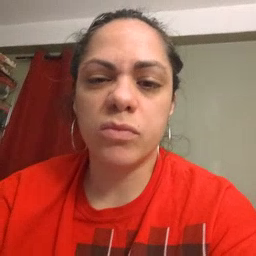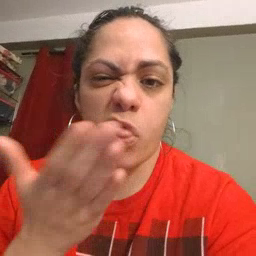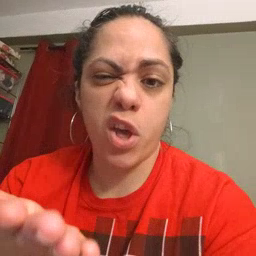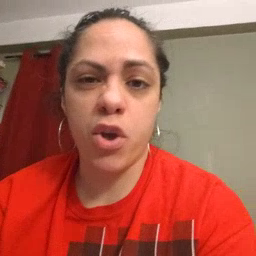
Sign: there